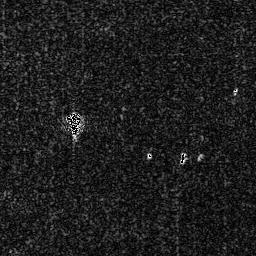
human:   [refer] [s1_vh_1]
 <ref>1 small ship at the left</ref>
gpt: <box>[[25, 42, 31, 52, 0]]</box>